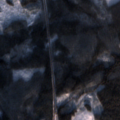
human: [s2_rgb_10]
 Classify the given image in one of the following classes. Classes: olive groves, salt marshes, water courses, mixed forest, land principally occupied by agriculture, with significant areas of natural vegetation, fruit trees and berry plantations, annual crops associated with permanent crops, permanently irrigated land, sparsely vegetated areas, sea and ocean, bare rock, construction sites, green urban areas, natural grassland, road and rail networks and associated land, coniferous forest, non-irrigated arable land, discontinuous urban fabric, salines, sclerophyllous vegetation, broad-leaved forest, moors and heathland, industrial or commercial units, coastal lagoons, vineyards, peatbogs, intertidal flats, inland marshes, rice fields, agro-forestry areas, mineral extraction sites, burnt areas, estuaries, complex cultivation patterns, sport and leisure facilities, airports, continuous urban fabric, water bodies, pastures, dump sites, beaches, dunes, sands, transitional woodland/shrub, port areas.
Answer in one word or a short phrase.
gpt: coniferous forest, transitional woodland/shrub